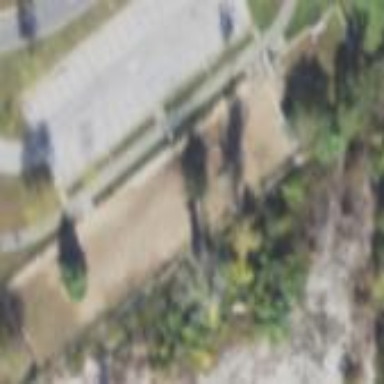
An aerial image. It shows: Dog park for leisure land.